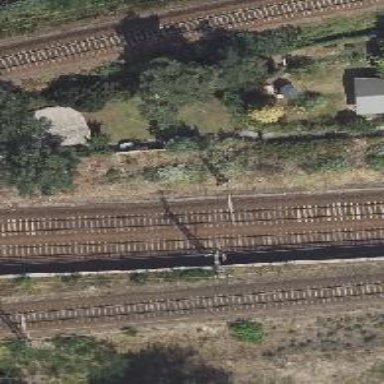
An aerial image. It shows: Railway with electrified contact lines.